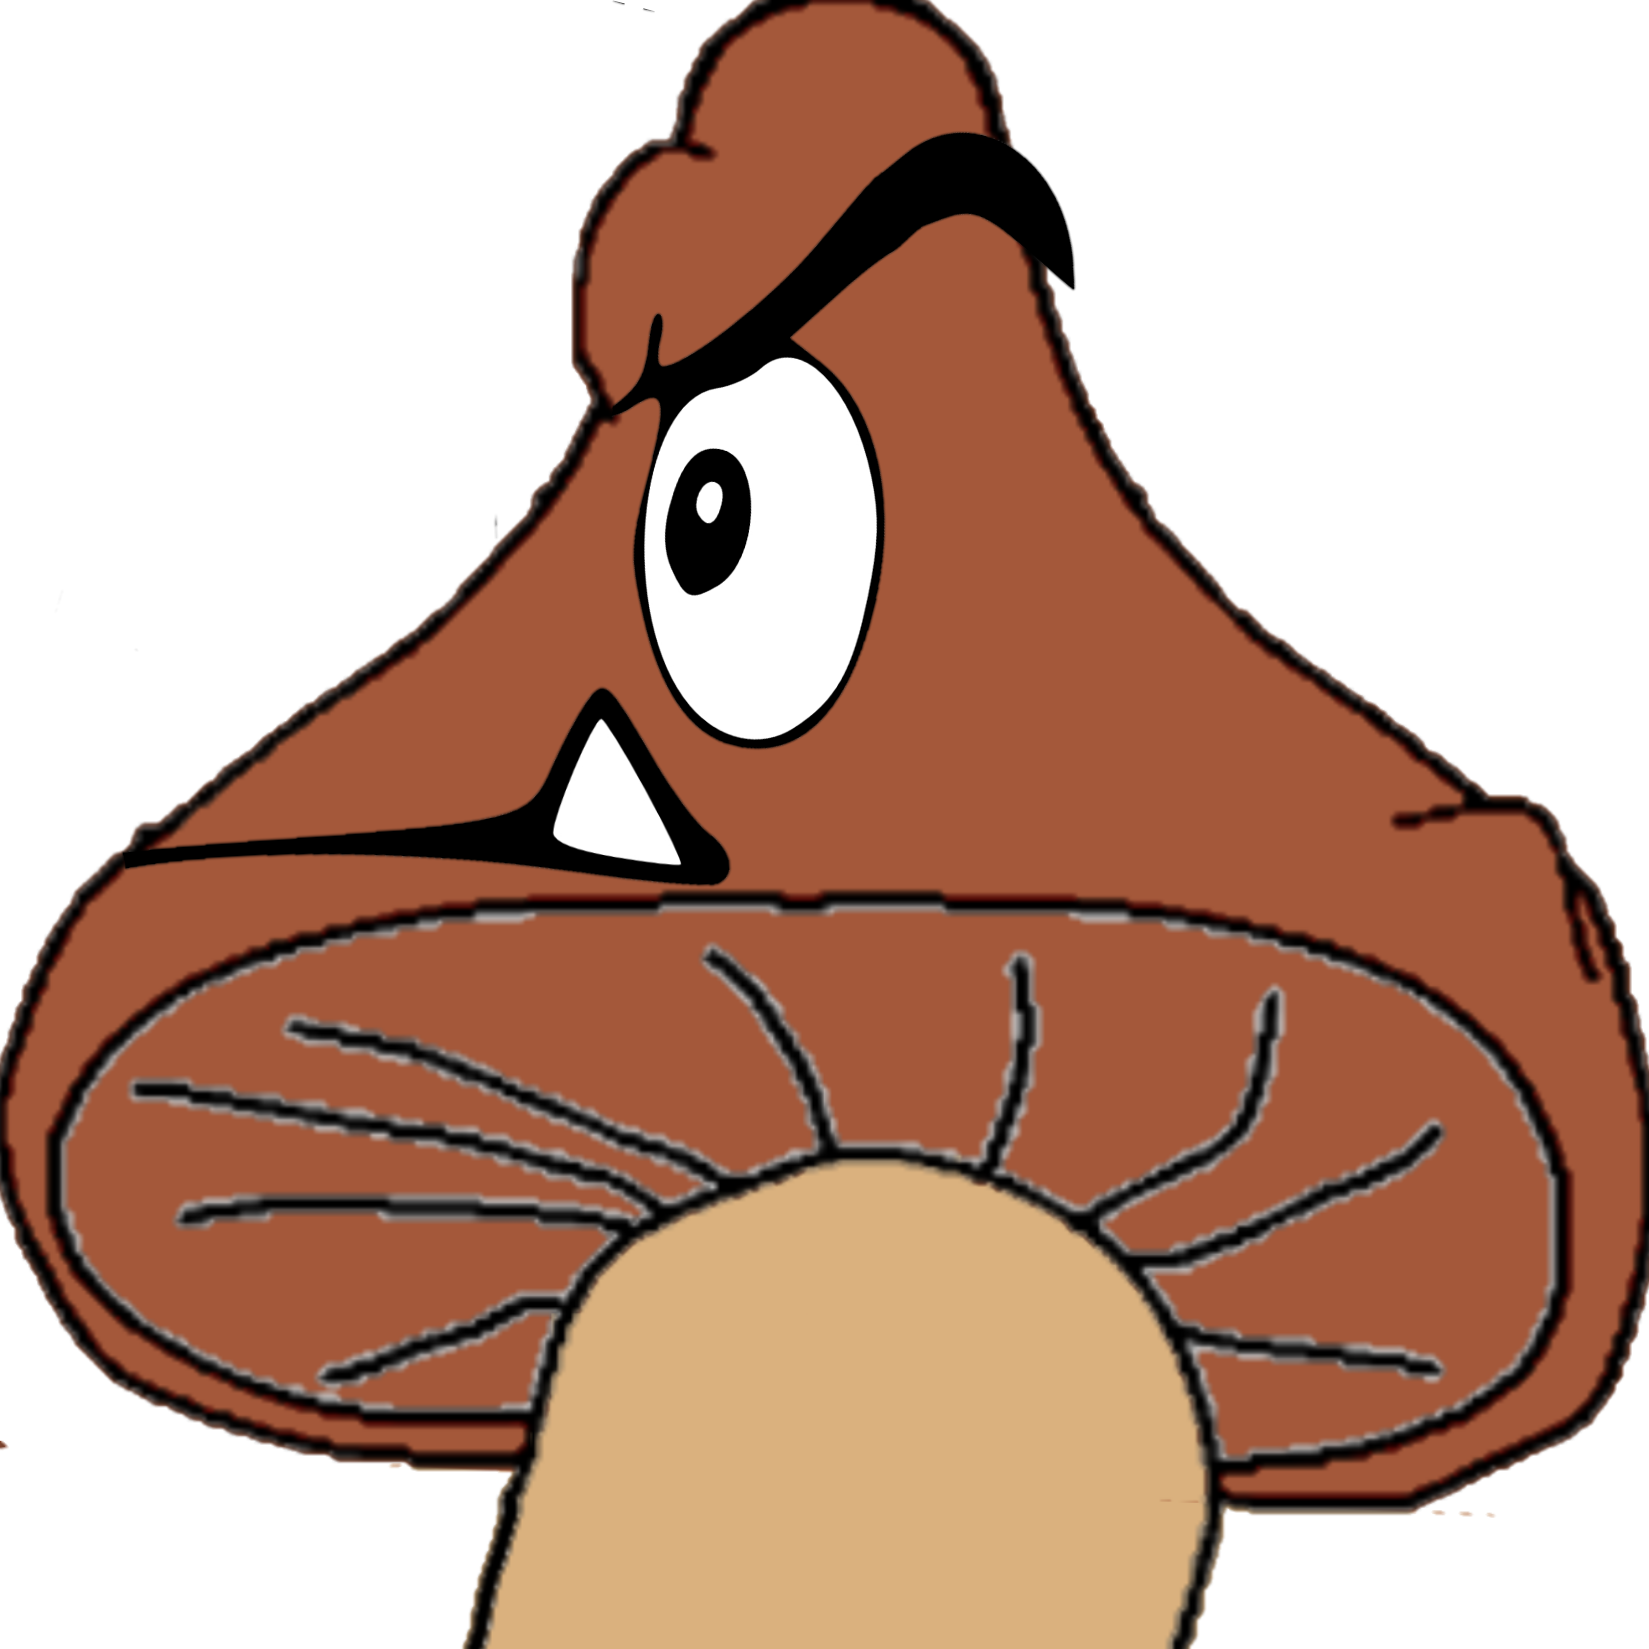
Label: 5_Shroomjak